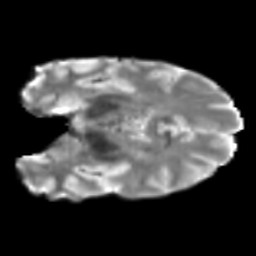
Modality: T2w
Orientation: coronal
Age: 46
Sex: male
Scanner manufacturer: siemens
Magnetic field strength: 3 T
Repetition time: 5 s
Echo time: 0.092 s